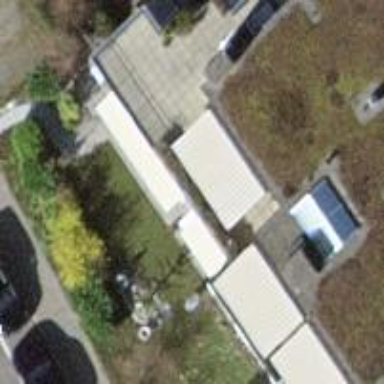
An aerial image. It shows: View of roof of building.